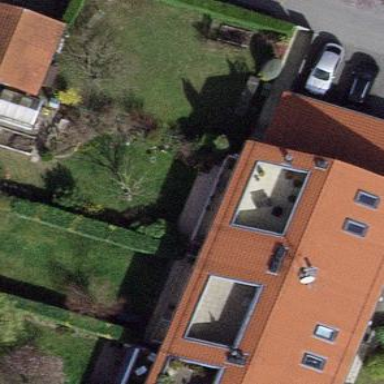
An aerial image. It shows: Garden enclosed by fence.